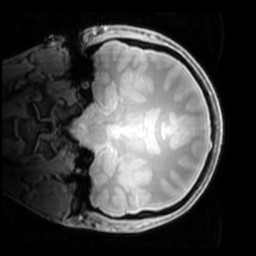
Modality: PDw
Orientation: coronal
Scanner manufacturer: philips
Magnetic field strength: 7 T
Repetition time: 0.008 s
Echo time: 0.001974 s